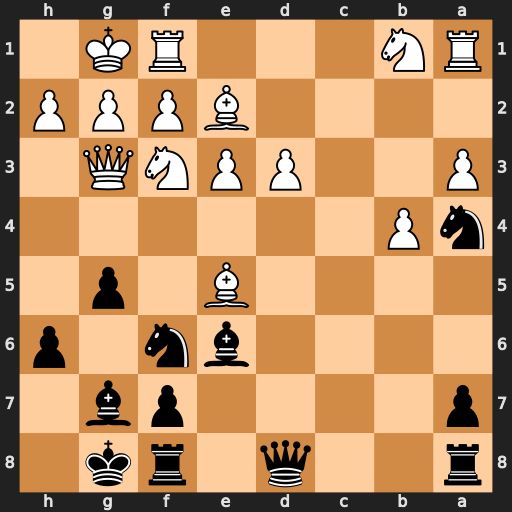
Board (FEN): r2q1rk1/p4pb1/4bn1p/4B1p1/nP6/P2PPNQ1/4BPPP/RN3RK1
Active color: b
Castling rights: -
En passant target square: -
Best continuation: Nh5 Bxg7 Nxg3